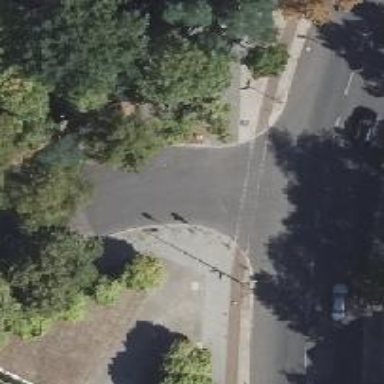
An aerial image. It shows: Unmarked road crossing.